Field crop: tomato
Growth stage: 1
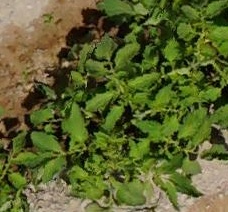
Species: tomato